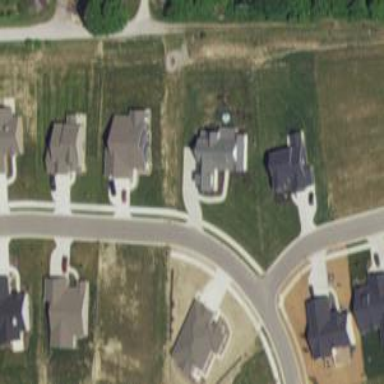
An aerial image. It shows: Residential road.